Field crop: maize
Growth stage: 2
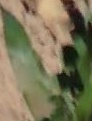
Species: maize